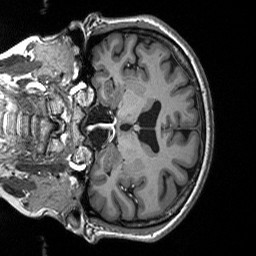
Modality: T1w
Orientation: coronal
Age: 48
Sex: female
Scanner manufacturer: siemens
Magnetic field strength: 3 T
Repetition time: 2.53 s
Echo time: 0.00219 s